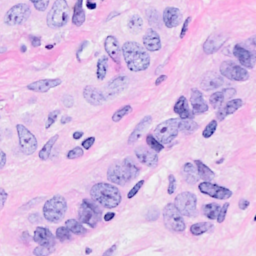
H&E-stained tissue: Breast